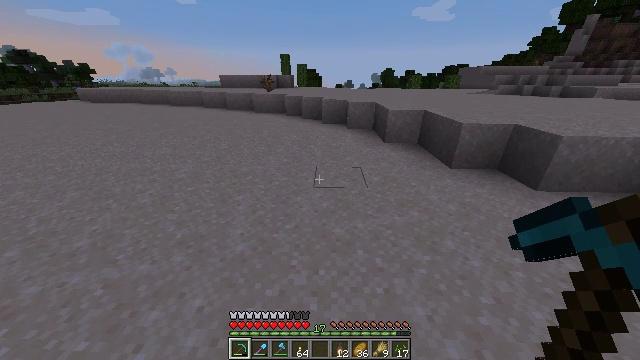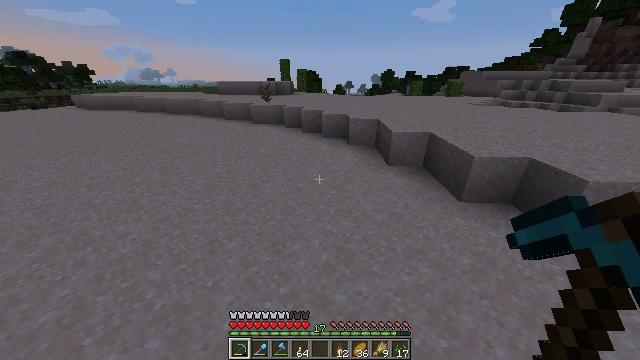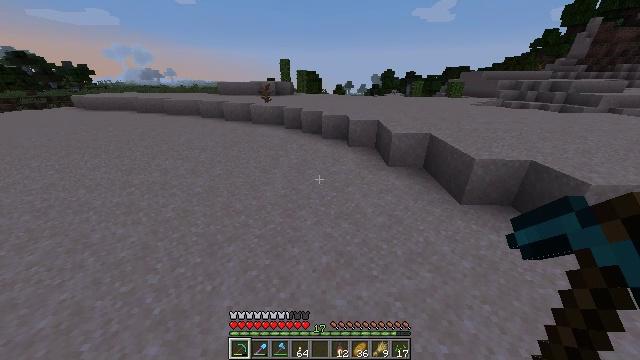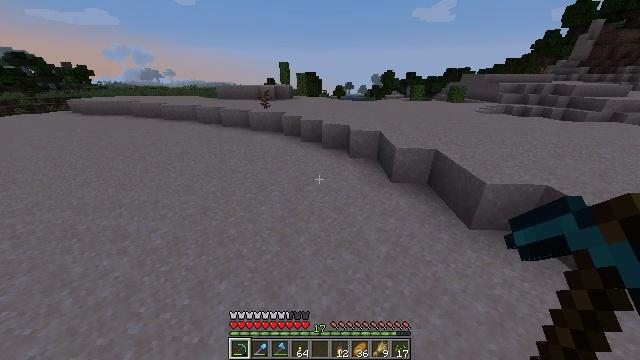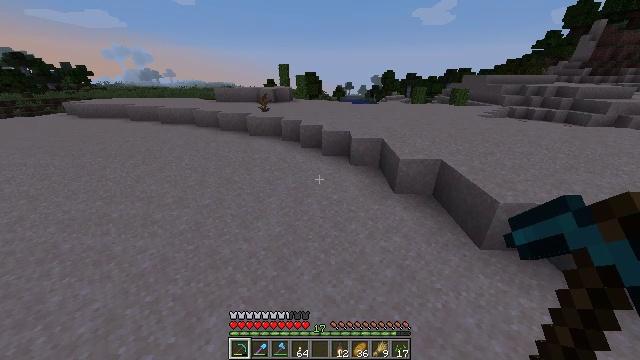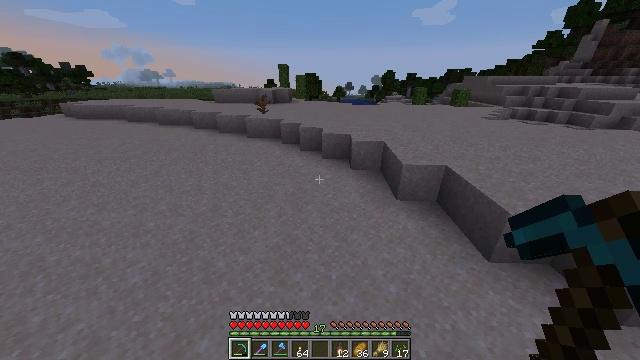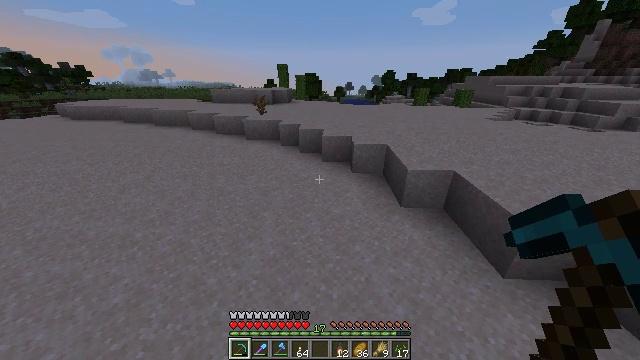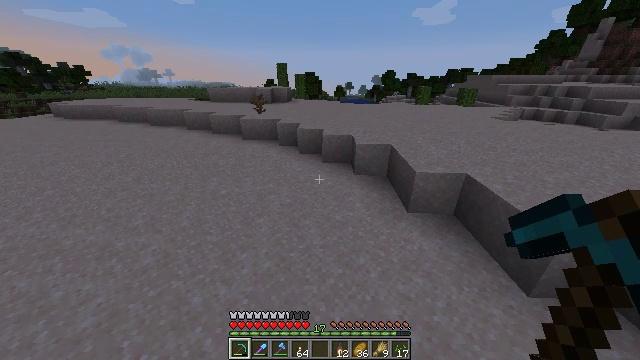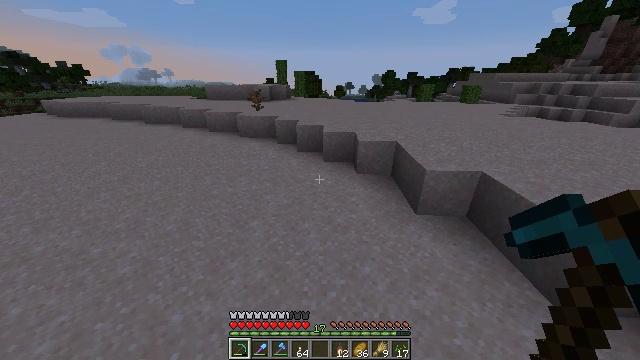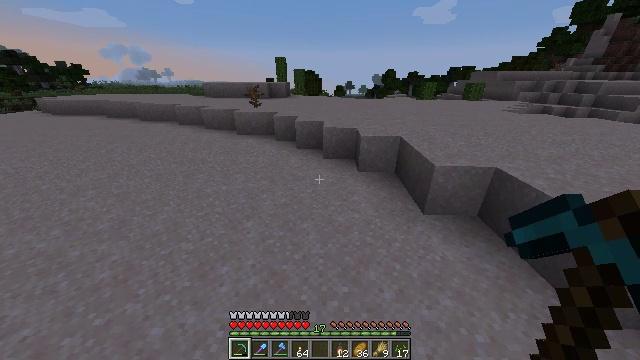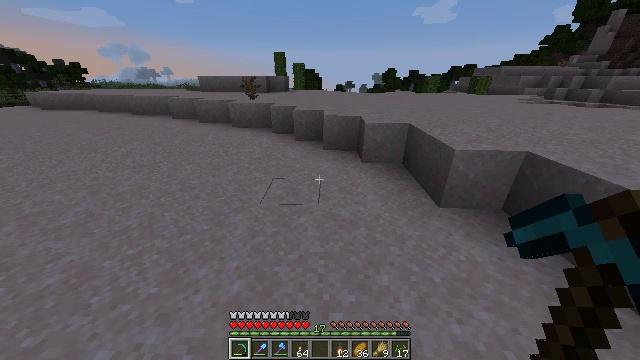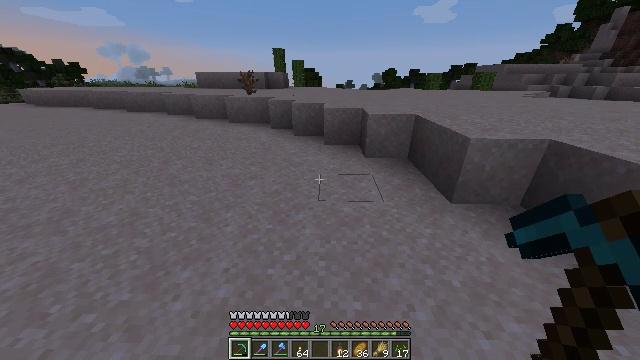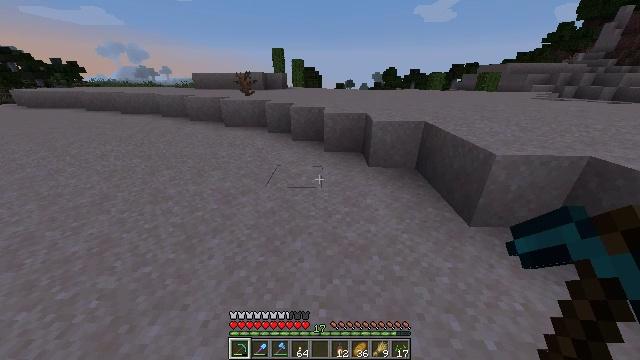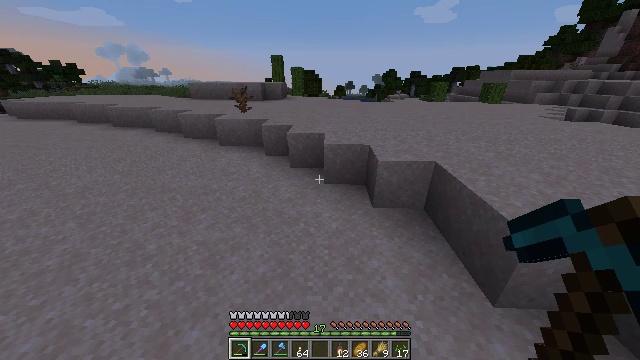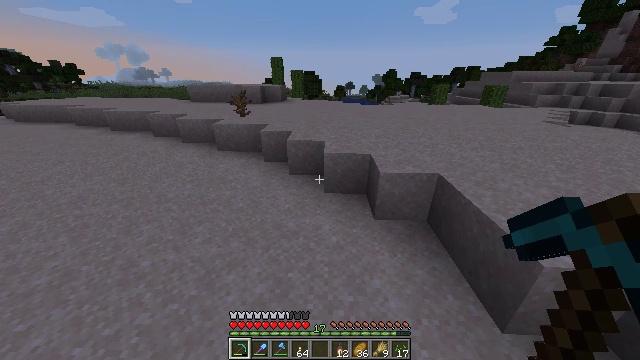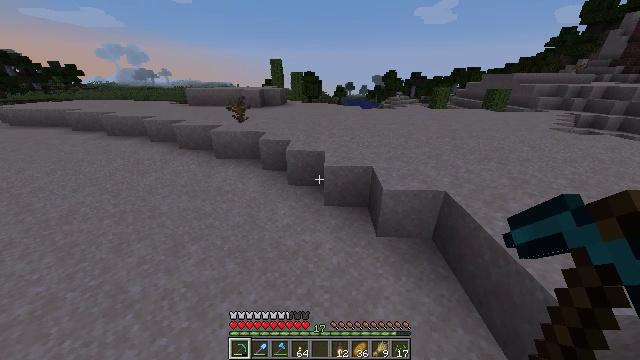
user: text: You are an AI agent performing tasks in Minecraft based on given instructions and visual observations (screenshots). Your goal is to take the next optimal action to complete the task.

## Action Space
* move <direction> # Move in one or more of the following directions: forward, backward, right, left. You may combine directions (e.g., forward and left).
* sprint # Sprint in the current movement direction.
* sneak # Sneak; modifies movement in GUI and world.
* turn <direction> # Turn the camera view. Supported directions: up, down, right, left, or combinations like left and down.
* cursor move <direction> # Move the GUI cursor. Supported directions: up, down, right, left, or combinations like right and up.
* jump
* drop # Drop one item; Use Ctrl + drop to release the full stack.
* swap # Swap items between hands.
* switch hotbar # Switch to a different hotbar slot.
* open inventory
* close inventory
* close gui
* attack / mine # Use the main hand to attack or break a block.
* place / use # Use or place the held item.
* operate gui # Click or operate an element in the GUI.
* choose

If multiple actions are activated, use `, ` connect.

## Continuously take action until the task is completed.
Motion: motion action
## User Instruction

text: Break the oxeye daisy to gather it.
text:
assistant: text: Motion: move forward, sprint, jump
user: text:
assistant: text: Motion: move forward, sprint, jump
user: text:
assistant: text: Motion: move forward, sprint, jump
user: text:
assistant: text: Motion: move forward, sprint, jump
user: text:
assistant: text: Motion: move forward, sprint, jump
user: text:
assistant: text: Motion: move forward, sprint, jump
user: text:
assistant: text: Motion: move forward, sprint, jump
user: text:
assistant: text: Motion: move forward, sprint, jump
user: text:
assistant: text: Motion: move forward, sprint, jump
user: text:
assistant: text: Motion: move forward, sprint, jump
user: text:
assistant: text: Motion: move forward, sprint, jump
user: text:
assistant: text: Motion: move forward, sprint, jump
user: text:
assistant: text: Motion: move forward, sprint, jump
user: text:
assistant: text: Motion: move forward, sprint, jump
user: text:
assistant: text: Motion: move forward, sprint, jump
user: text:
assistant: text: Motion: move forward, sprint, jump
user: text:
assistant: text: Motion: move forward, sprint, jump
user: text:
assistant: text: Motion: move forward, sprint
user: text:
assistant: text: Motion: move forward, sprint
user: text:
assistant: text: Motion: move forward, sprint
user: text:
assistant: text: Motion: move forward, sprint
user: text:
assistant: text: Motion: move forward, sprint
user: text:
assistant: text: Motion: move forward, sprint, jump
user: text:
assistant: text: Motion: move forward, sprint, jump
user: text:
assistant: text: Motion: move forward, sprint, jump
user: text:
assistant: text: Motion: move forward, sprint, jump
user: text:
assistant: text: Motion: move forward, sprint, jump
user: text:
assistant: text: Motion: move forward, sprint, jump
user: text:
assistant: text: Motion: move forward, sprint
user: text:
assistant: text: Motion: move forward, sprint